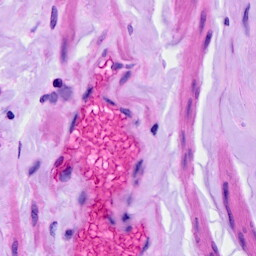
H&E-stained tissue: Ovarian